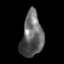
Tissue: skin
Cell type: Epithelial cells
Senescence score: 0.2272
Nuclear area (px): 933
Mean DAPI intensity: 99.746